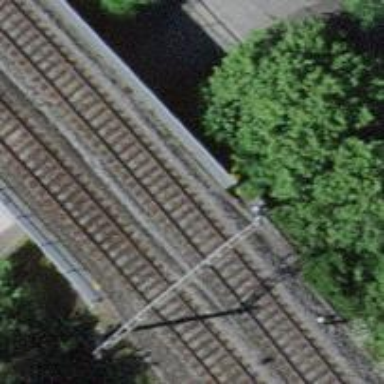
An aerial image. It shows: Railway bridge with electrified tracks and single contact line.